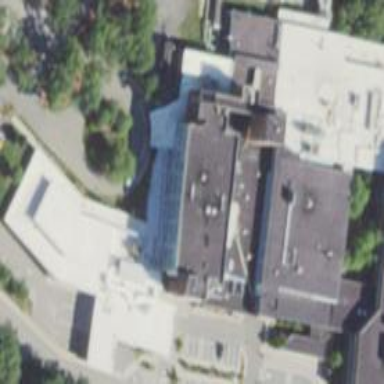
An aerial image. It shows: Hospital building.